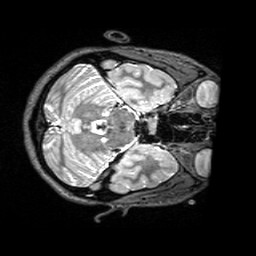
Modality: T2w
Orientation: axial
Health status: healthy
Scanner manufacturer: siemens
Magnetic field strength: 3 T
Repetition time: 4.8 s
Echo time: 0.452 s